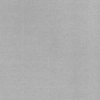
Label: dusty